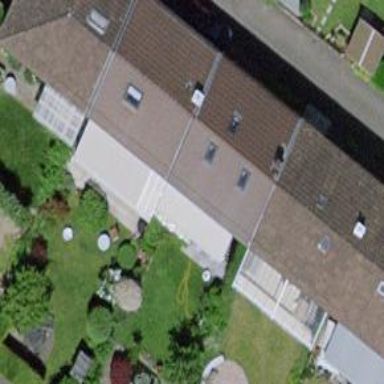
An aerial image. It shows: Residential building with gabled roof made of roof tiles.